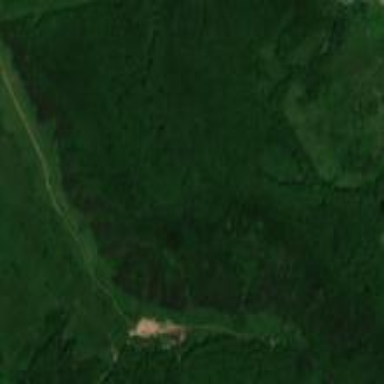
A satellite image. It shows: Coniferous forest area.